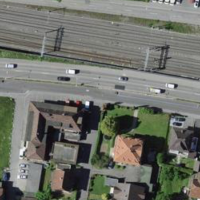
EUNIS habitat code: 57
Species observed at this site:
Corvus corone